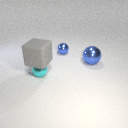
small cyan metal sphere in front of small blue metal sphere